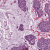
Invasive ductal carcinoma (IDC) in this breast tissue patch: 1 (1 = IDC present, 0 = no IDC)